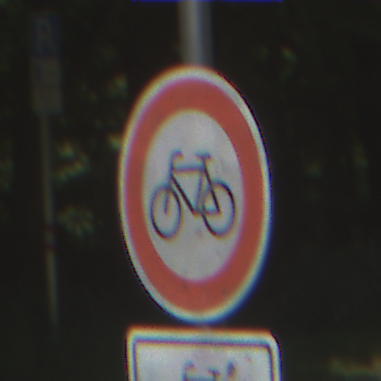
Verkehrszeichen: VerbotRadverkehr
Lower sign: EinspurigeFahrzeugeFrei4
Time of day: Midday
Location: Outdoor (RoadRail)
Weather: Clear
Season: NotSpecified
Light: Natural